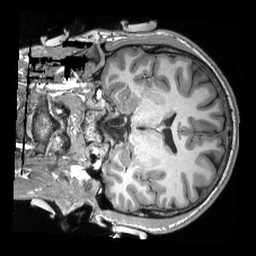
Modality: T1w
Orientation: coronal